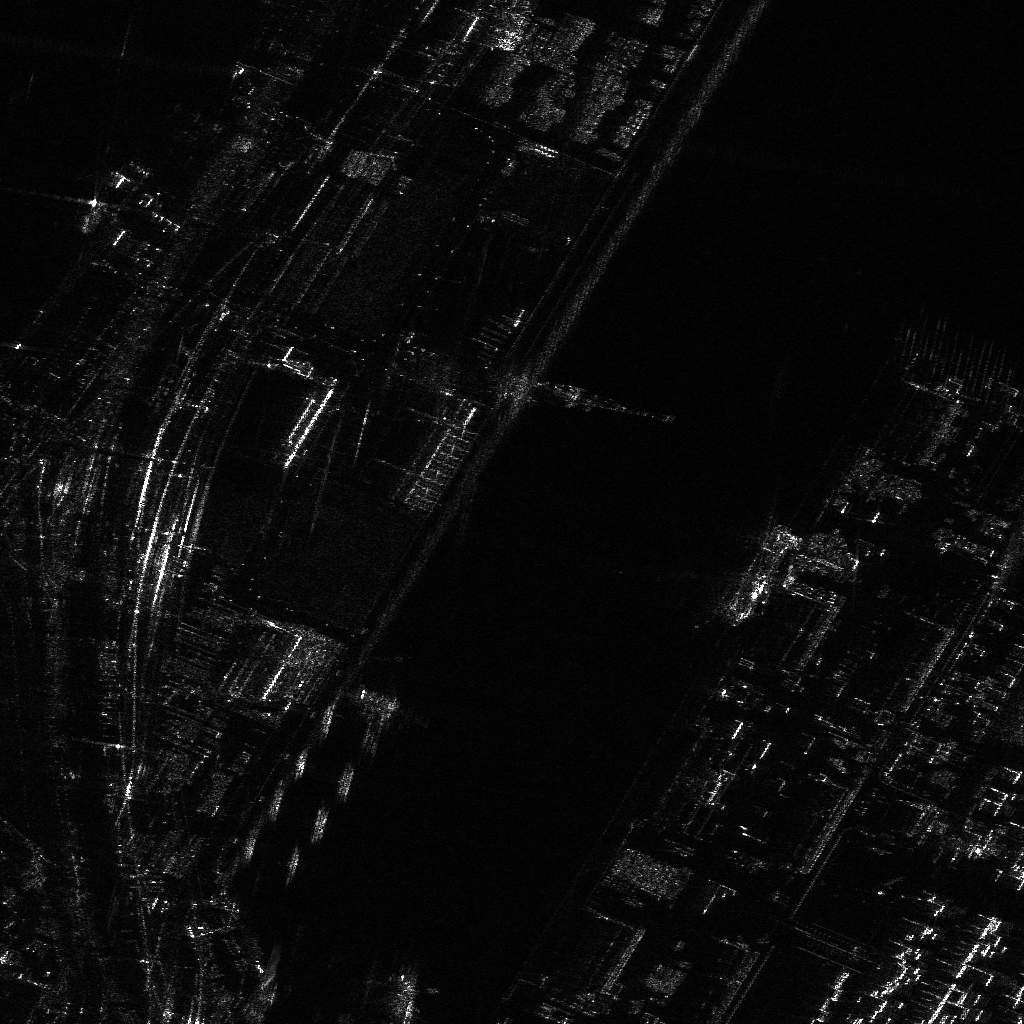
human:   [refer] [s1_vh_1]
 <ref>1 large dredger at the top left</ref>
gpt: <box>[[10, 11, 13, 24, 37]]</box>